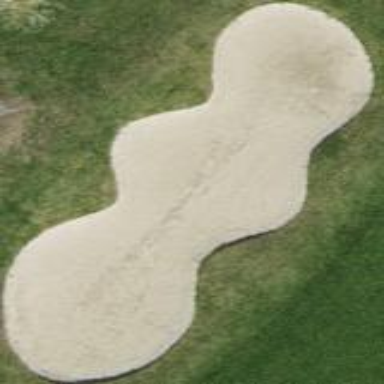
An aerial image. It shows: Golf bunker filled with sandy terrain.